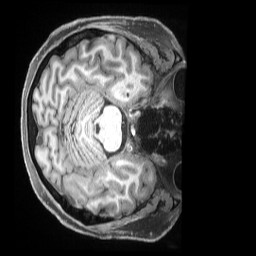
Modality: T1w
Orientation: axial
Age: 51
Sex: male
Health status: ill
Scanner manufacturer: siemens
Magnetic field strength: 3 T
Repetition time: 2.5 s
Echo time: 0.00181 s